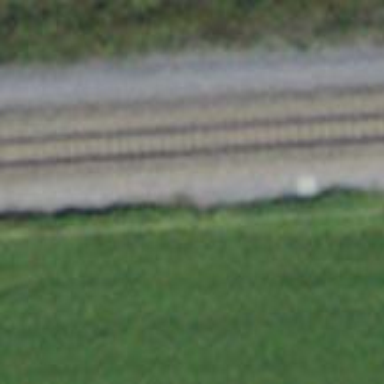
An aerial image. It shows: Narrow-gauge railway track electrified by contact line.